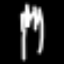
Label: fork